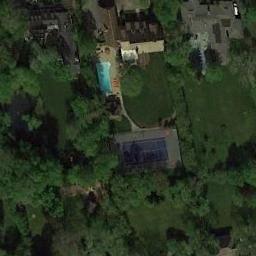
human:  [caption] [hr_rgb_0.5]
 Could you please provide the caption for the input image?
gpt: Many trees are near the tennis court .

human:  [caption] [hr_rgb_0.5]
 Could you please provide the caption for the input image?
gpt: Near the tennis court next to the forest are buildings .

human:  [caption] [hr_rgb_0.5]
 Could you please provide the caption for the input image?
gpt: The tennis court is on the grass next to some buildings and trees .

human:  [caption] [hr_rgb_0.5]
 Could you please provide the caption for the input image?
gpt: There are two tennis courts at the bottom of the picture .

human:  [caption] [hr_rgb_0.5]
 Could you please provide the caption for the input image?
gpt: There are many green trees around the tennis court .